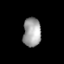
Tissue: lung
Cell type: Endothelial cells
Senescence score: 0.6761
Nuclear area (px): 506
Mean DAPI intensity: 161.119